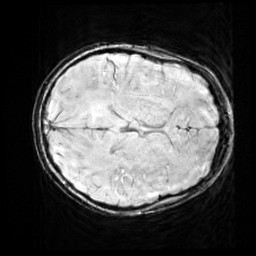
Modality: SWI
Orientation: axial
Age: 10
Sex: female
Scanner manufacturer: siemens
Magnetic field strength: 3 T
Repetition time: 0.027 s
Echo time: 0.02 s